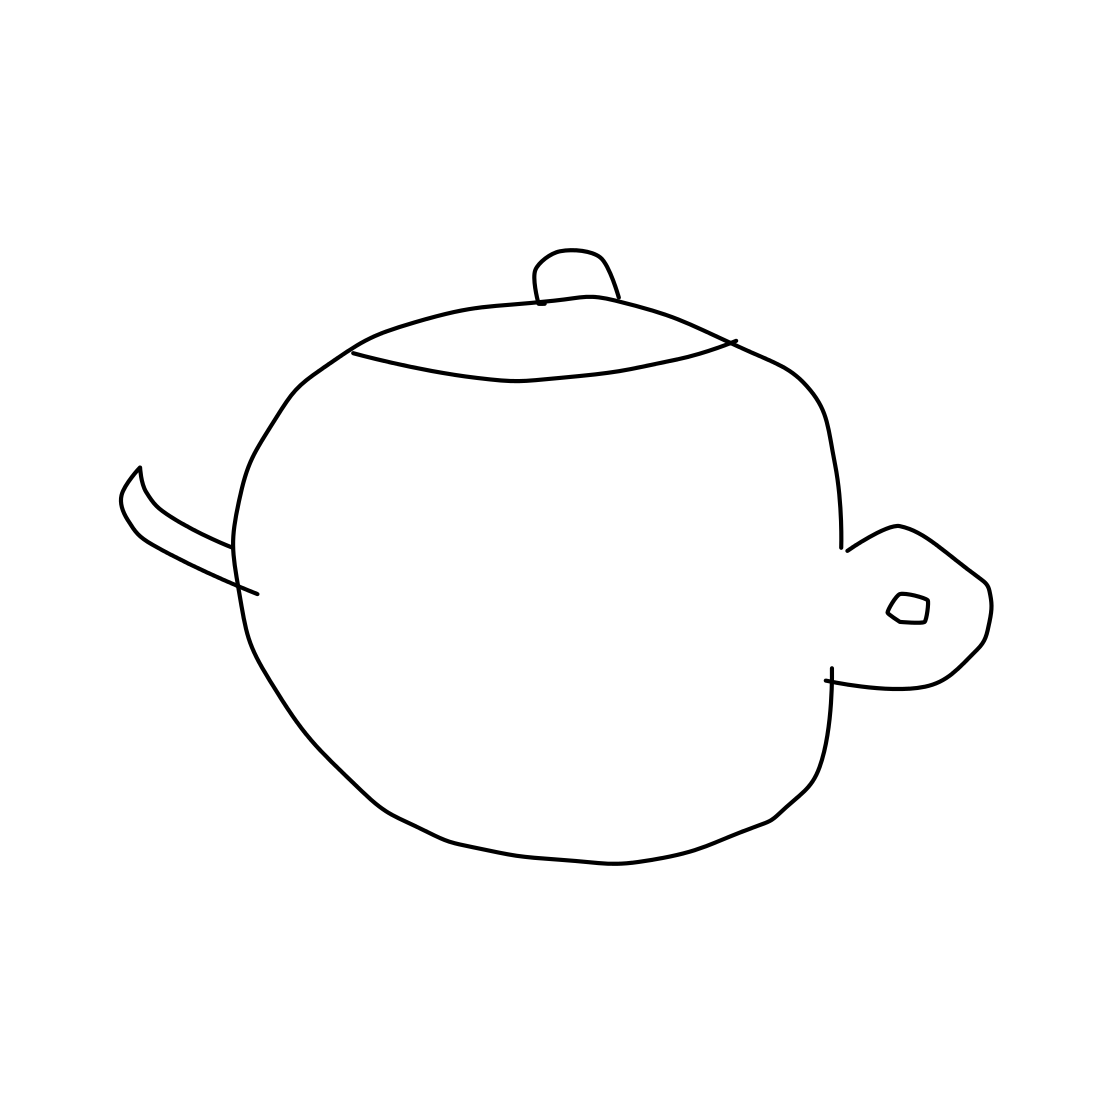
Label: teapot